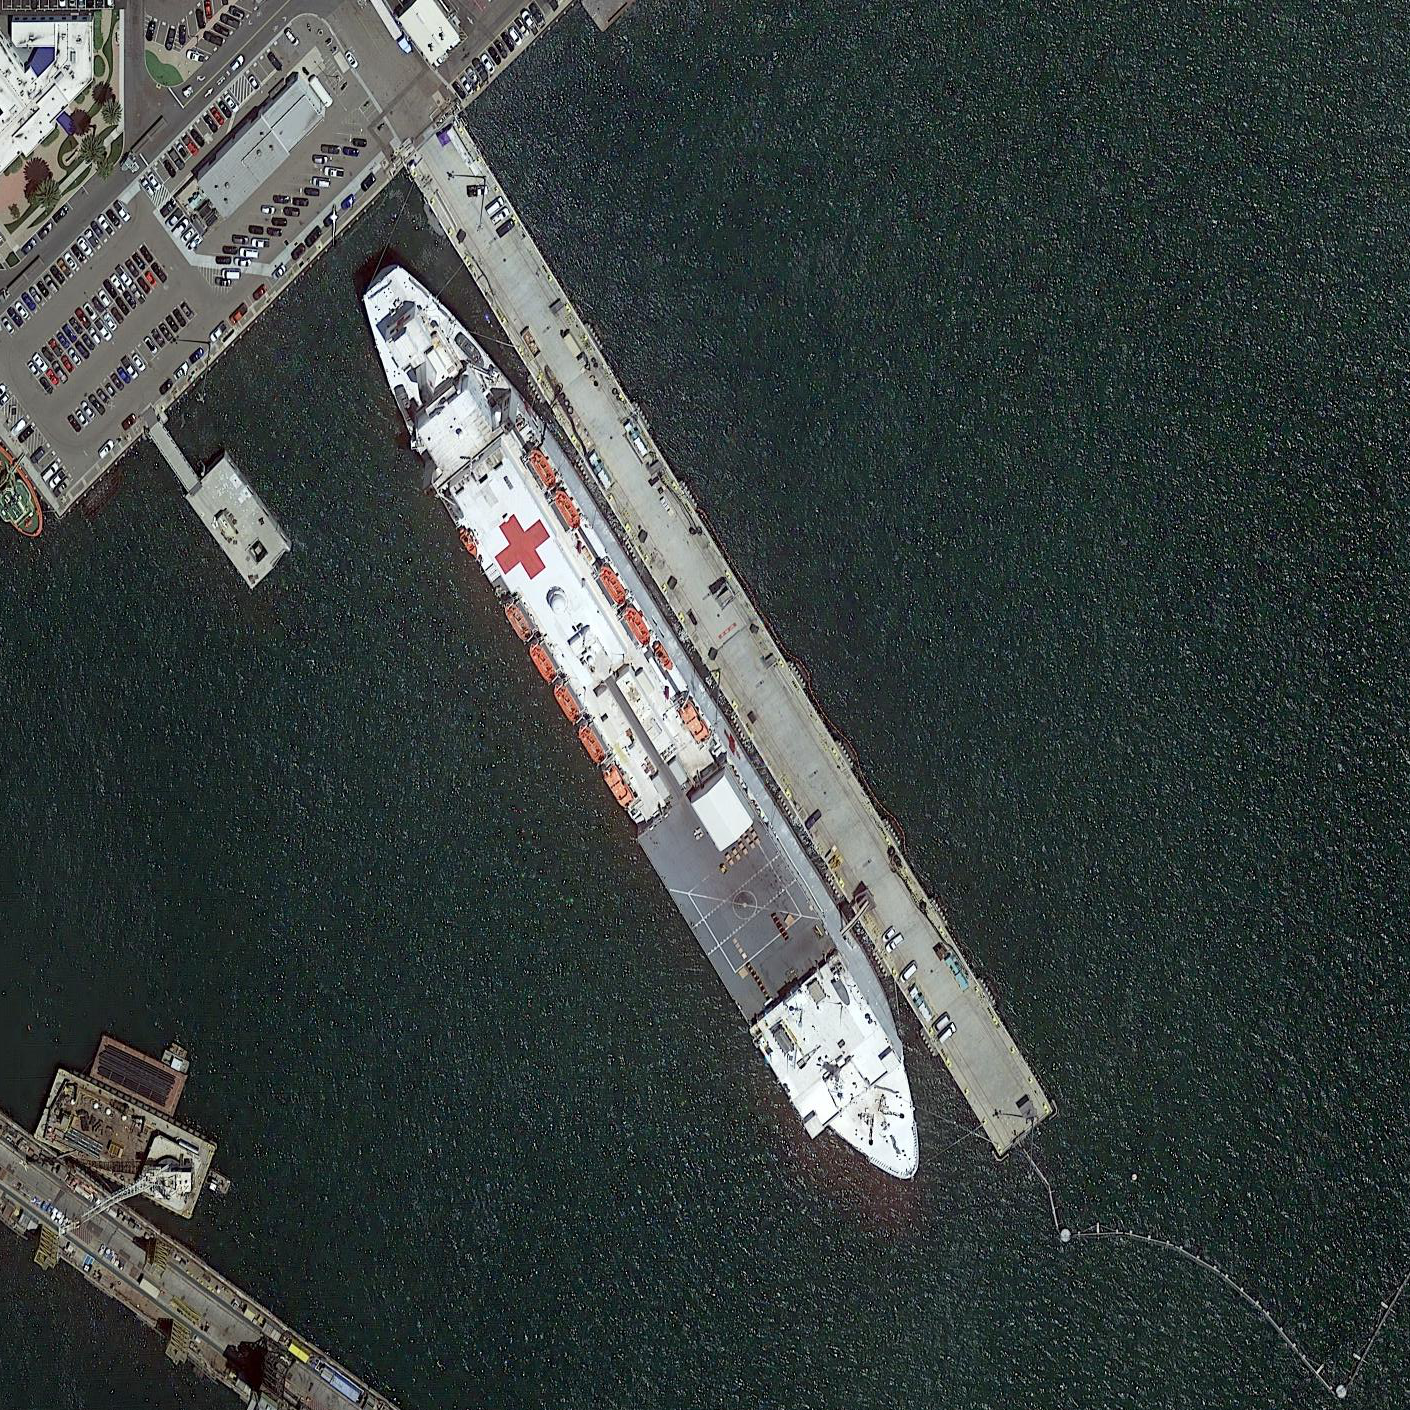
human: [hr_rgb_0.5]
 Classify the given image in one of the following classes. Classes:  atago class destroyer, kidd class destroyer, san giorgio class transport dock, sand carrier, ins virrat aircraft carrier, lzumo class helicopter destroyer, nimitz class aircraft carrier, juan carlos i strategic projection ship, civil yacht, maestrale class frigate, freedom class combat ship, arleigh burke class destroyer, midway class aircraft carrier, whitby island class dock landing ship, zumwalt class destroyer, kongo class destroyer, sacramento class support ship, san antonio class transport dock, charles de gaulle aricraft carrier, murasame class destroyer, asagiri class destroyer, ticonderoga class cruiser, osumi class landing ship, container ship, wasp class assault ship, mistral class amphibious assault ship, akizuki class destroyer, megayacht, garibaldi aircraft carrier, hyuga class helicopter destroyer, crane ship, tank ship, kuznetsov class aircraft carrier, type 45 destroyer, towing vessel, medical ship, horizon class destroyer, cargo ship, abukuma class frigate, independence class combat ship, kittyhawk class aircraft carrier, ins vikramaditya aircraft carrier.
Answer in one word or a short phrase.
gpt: Medical ship